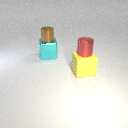
small red metal cylinder above large yellow rubber cube